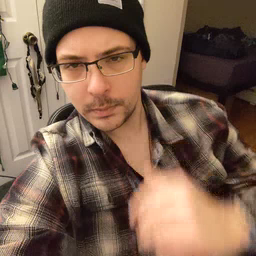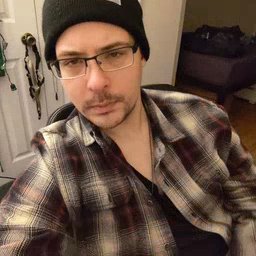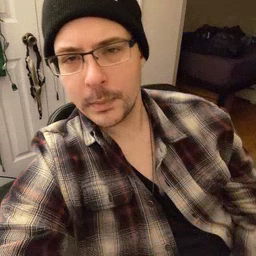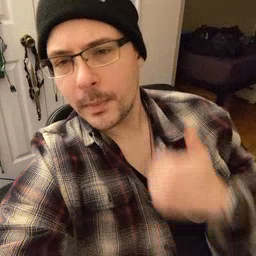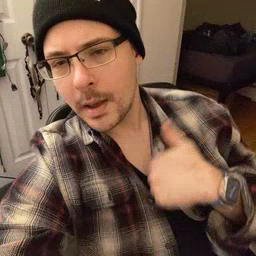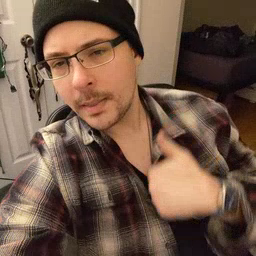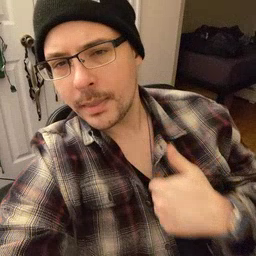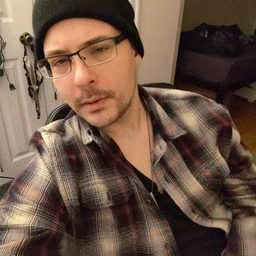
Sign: bath